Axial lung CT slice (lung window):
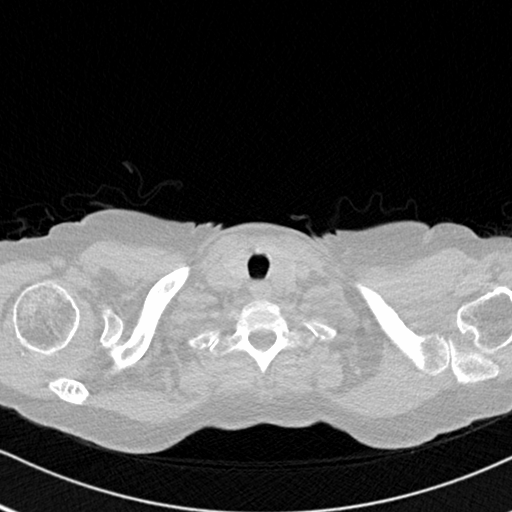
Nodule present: no